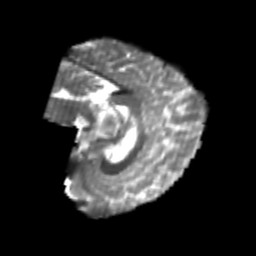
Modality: T2w
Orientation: sagittal
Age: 24
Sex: female
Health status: healthy
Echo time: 0.074 s